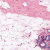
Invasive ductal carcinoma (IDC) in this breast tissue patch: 0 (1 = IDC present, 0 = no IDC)